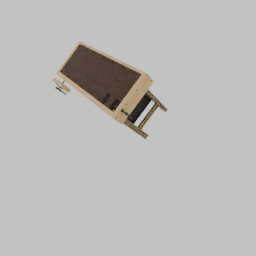
Label: furniture